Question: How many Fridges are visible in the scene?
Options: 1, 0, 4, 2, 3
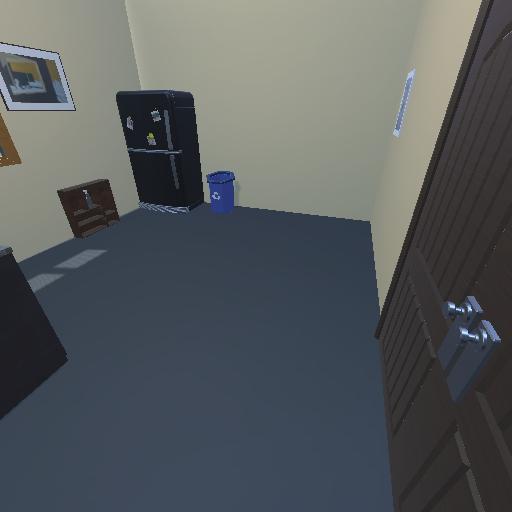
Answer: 1